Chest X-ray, PA view. Patient: 48 years old, sex F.
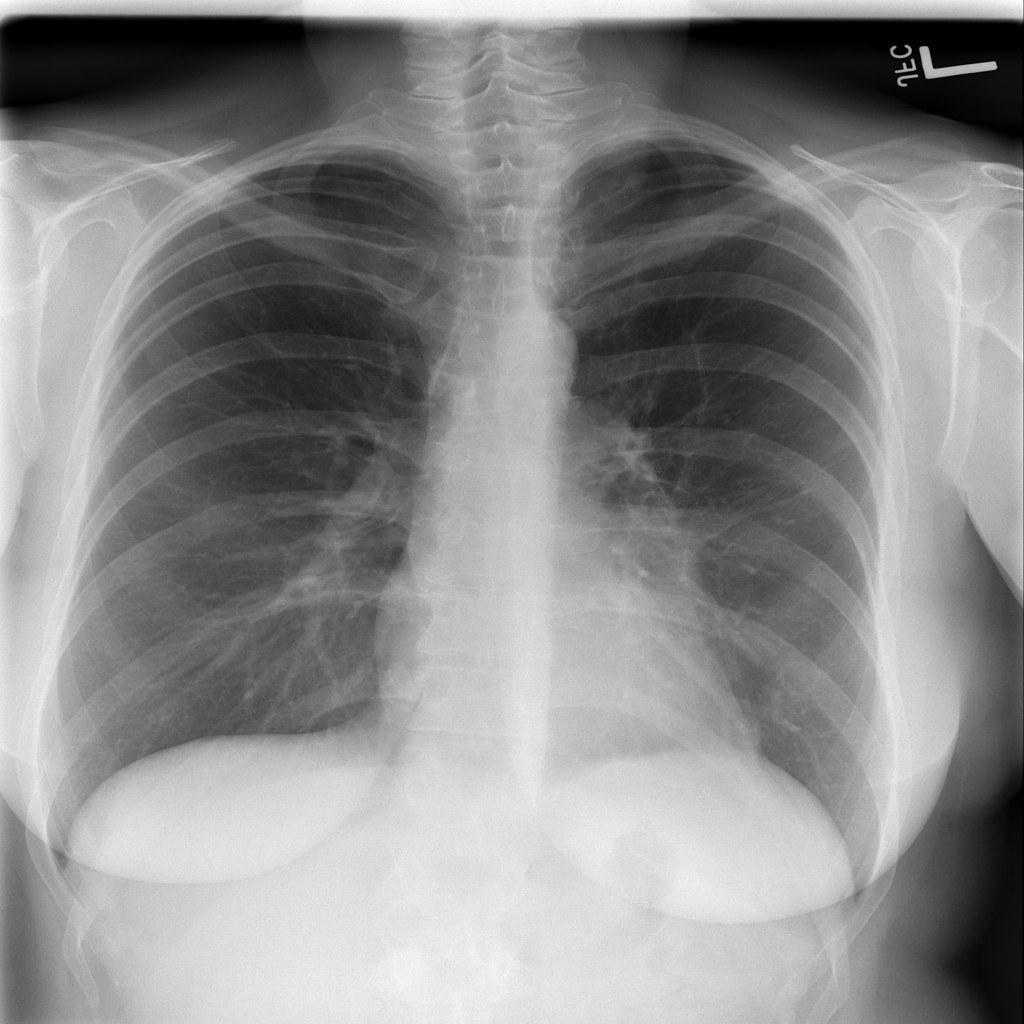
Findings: No Finding